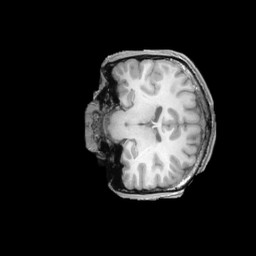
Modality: T1w
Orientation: coronal
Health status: ill
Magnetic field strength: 3 T